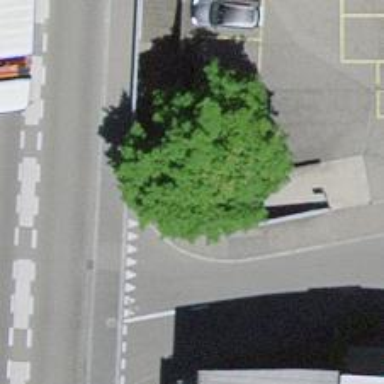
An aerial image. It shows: Concrete footway.